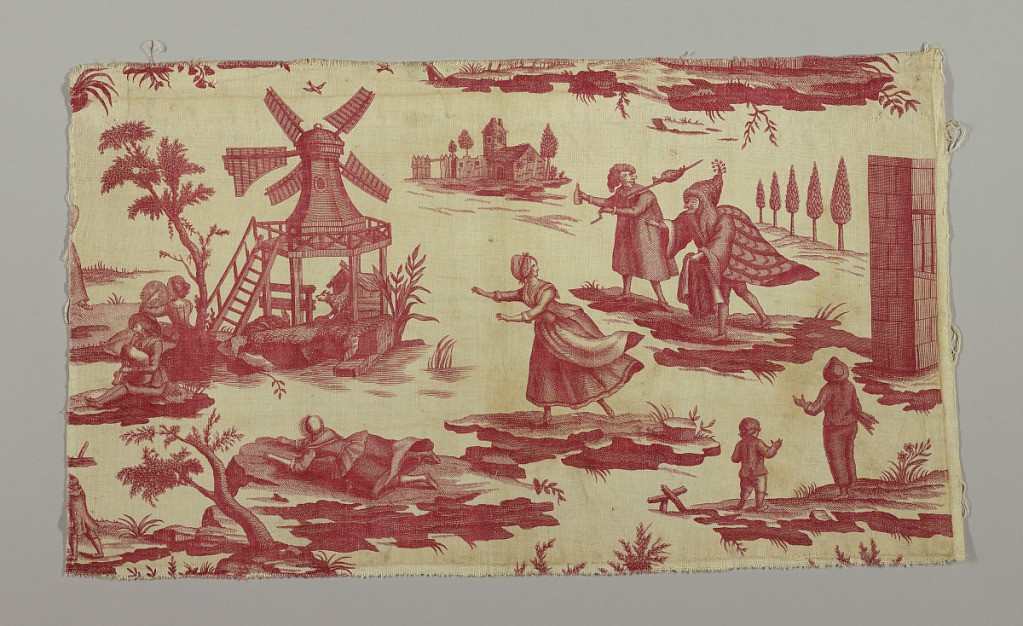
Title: Fragments
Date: ca. 1790
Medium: cotton Technique: printed by engraved plate on plain weave foundation, foundation fabric has paired warps and paired wefts
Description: Two pieces. Small section of a large design. One fragment contains a windmill, a dancing couple, commedia del'arte figures and comic scenes. In red on white.